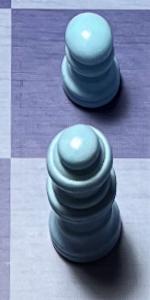
Label: Queen_White